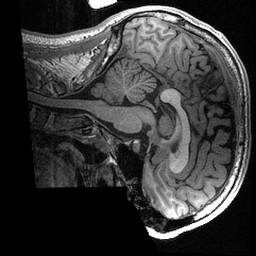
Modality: T1w
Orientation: sagittal
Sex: male
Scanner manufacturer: ge
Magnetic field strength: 3 T
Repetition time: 0.0064 s
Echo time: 0.00281 s